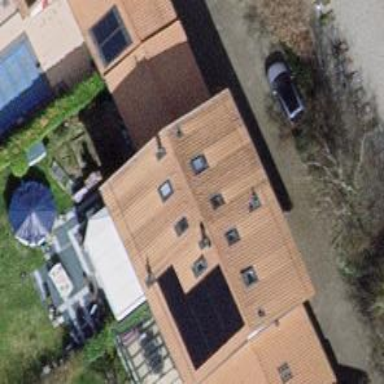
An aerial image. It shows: View of roof of building.